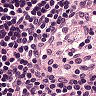
Metastatic tissue present: no